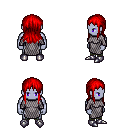
a pixel art fantasy rpg character, male body template, dark elf, purple skin, chain mail, teal pants, red unkempt hairstyle, metal boots, four views (front, back, left, right), 2x2 character sprite sheet, small pixel art, hard edges, no anti-aliasing